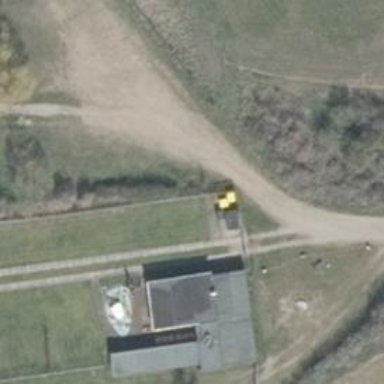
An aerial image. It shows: Driveway with dirt/sand surface.